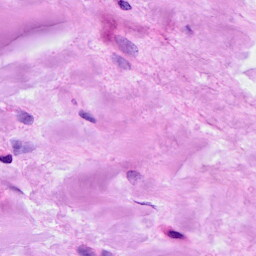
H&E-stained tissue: Breast